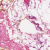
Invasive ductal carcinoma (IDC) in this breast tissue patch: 0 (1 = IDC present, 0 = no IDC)